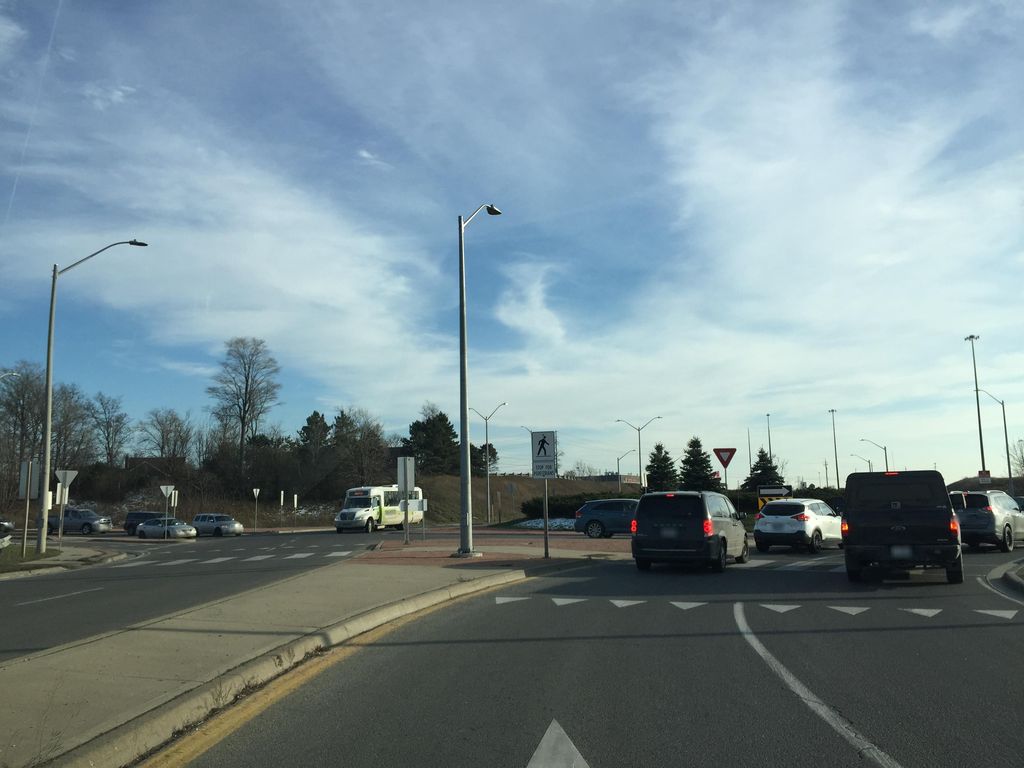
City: kitchener-waterloo